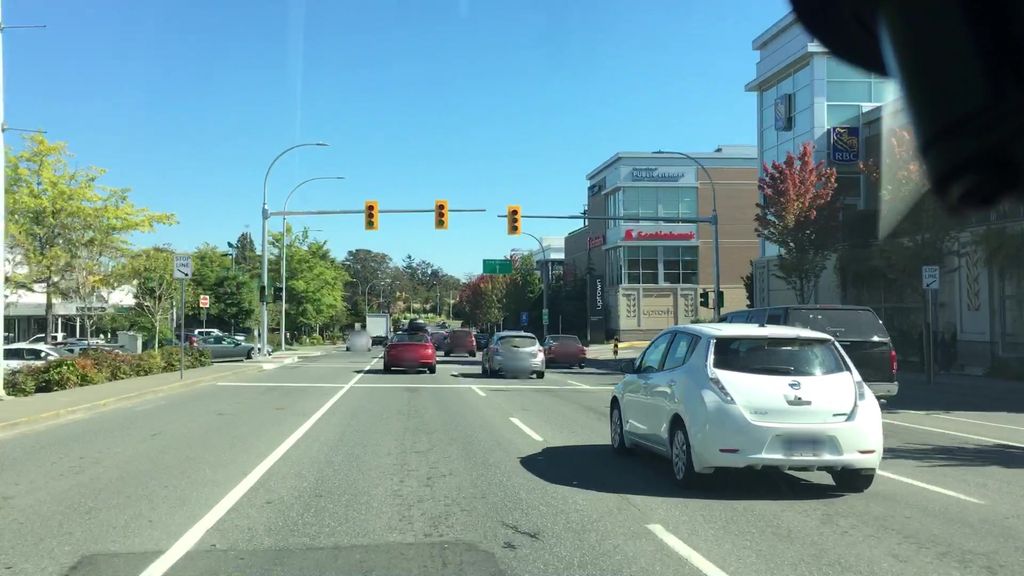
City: victoria